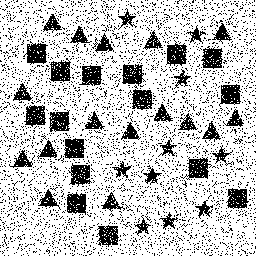
Squares: 16
Triangles: 16
Stars: 10
Total shapes: 42